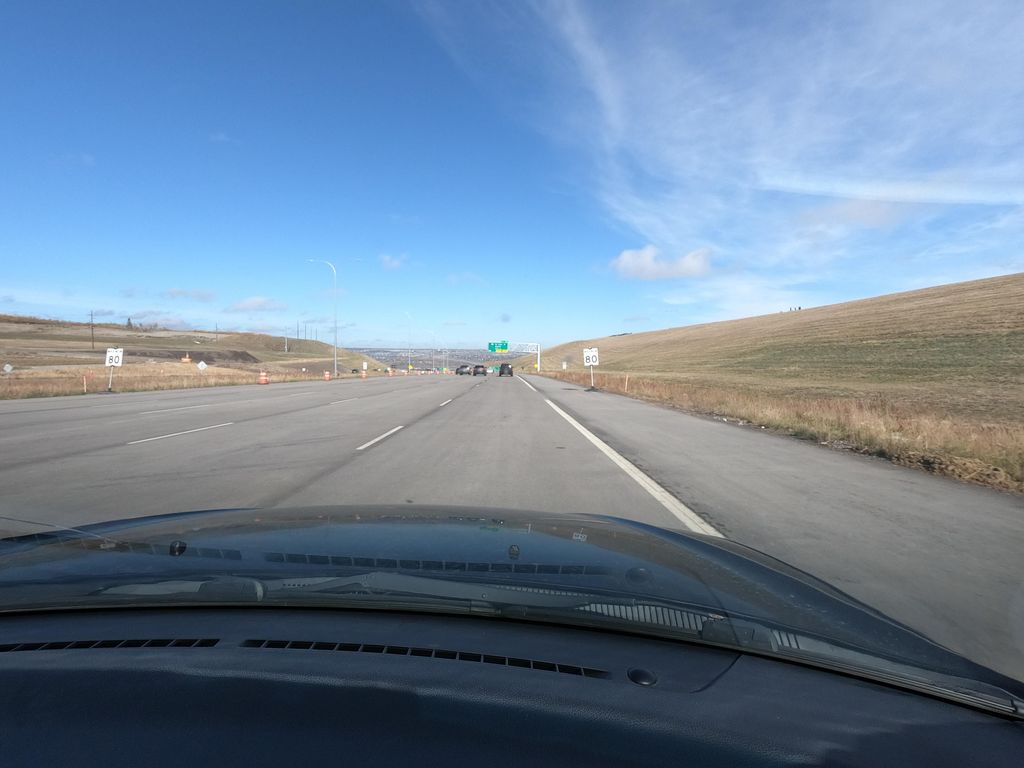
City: calgary